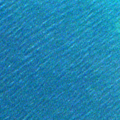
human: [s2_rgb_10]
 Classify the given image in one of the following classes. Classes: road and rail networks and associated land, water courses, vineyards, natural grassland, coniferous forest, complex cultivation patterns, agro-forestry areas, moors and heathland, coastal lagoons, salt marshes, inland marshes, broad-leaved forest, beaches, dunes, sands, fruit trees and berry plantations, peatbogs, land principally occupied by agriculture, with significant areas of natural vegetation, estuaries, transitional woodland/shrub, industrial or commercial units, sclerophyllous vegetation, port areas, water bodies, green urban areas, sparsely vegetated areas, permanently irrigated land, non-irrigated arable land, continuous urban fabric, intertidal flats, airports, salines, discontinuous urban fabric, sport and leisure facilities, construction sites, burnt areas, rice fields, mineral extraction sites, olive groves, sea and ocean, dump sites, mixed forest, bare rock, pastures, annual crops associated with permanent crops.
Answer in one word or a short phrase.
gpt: sea and ocean